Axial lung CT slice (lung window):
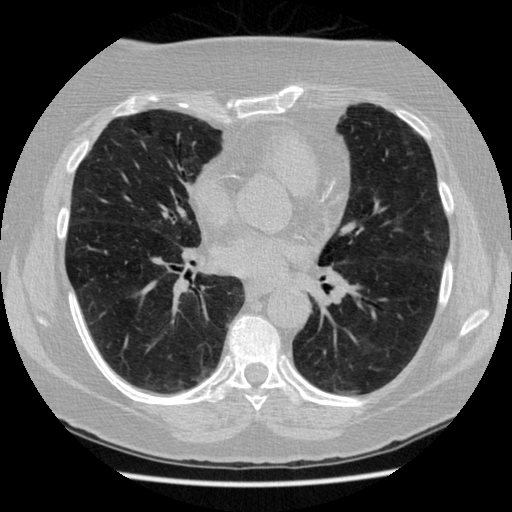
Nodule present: no